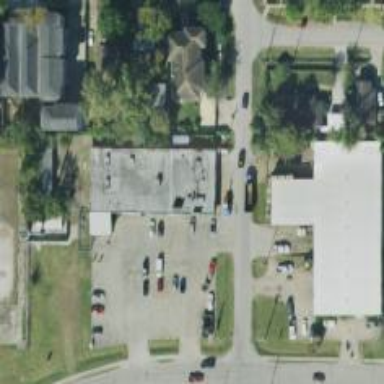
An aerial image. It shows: Convenience shop.